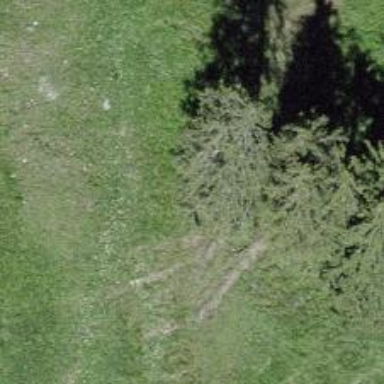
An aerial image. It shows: Needle-leaved tree in nature.